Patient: sex F, age 74
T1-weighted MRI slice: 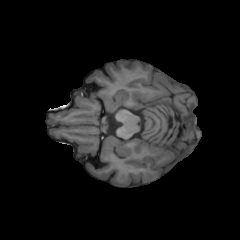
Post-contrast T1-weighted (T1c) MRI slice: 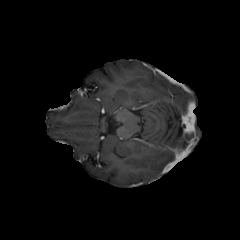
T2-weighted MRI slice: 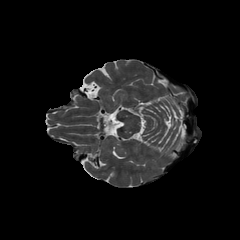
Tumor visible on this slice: no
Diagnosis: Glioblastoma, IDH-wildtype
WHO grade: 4